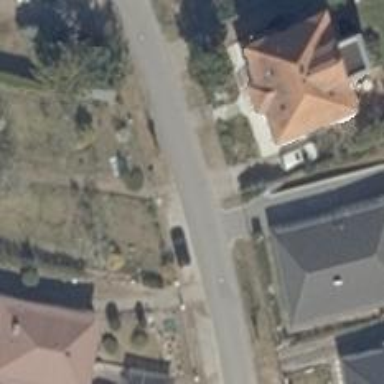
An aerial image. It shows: Asphalt road in residential area.